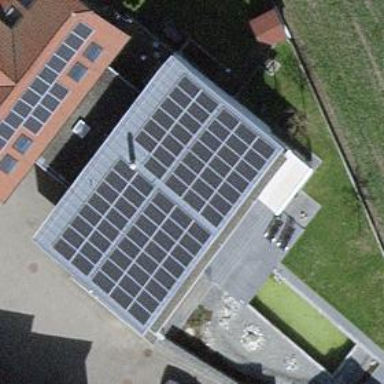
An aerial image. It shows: Solar power generator with photovoltaic panels.